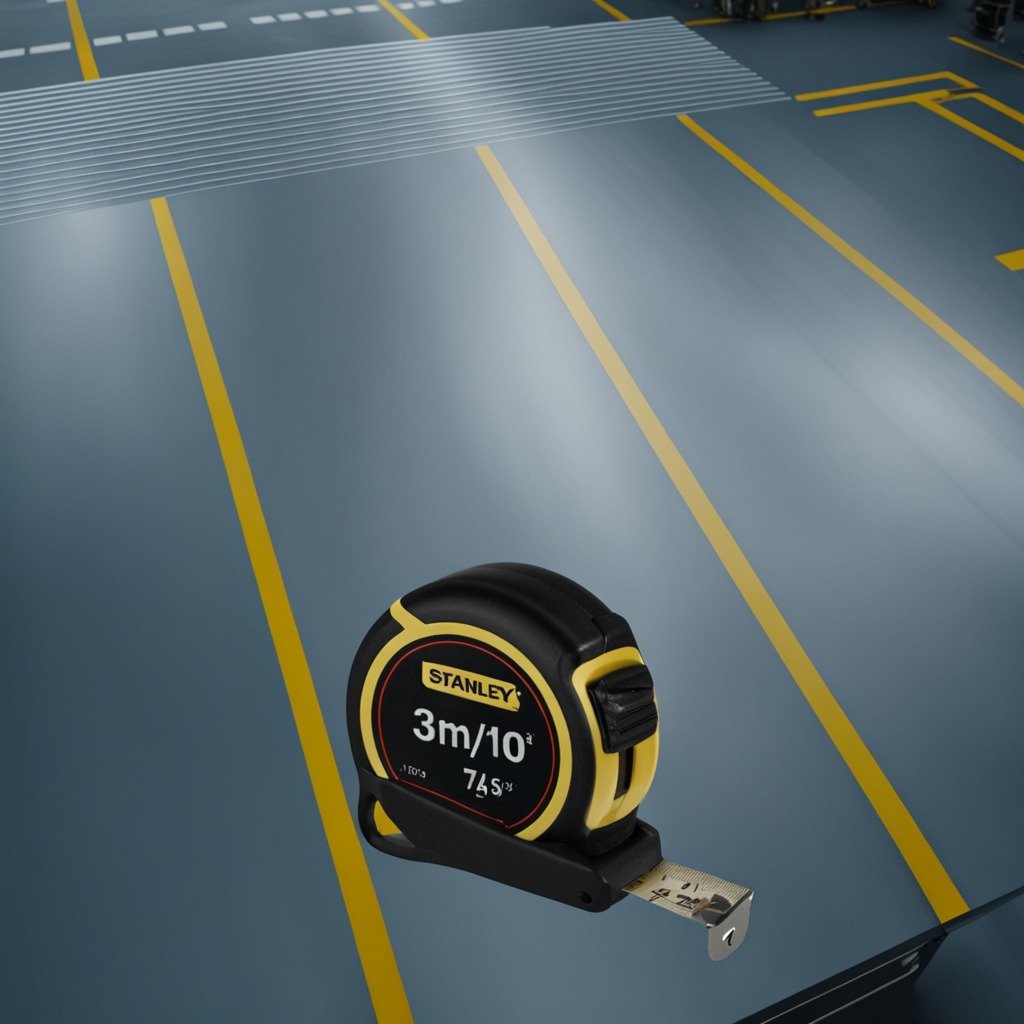
A measuring tape is lying on the toolbox surface in an airplane hangar workshop.